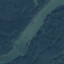
Land use / land cover: River